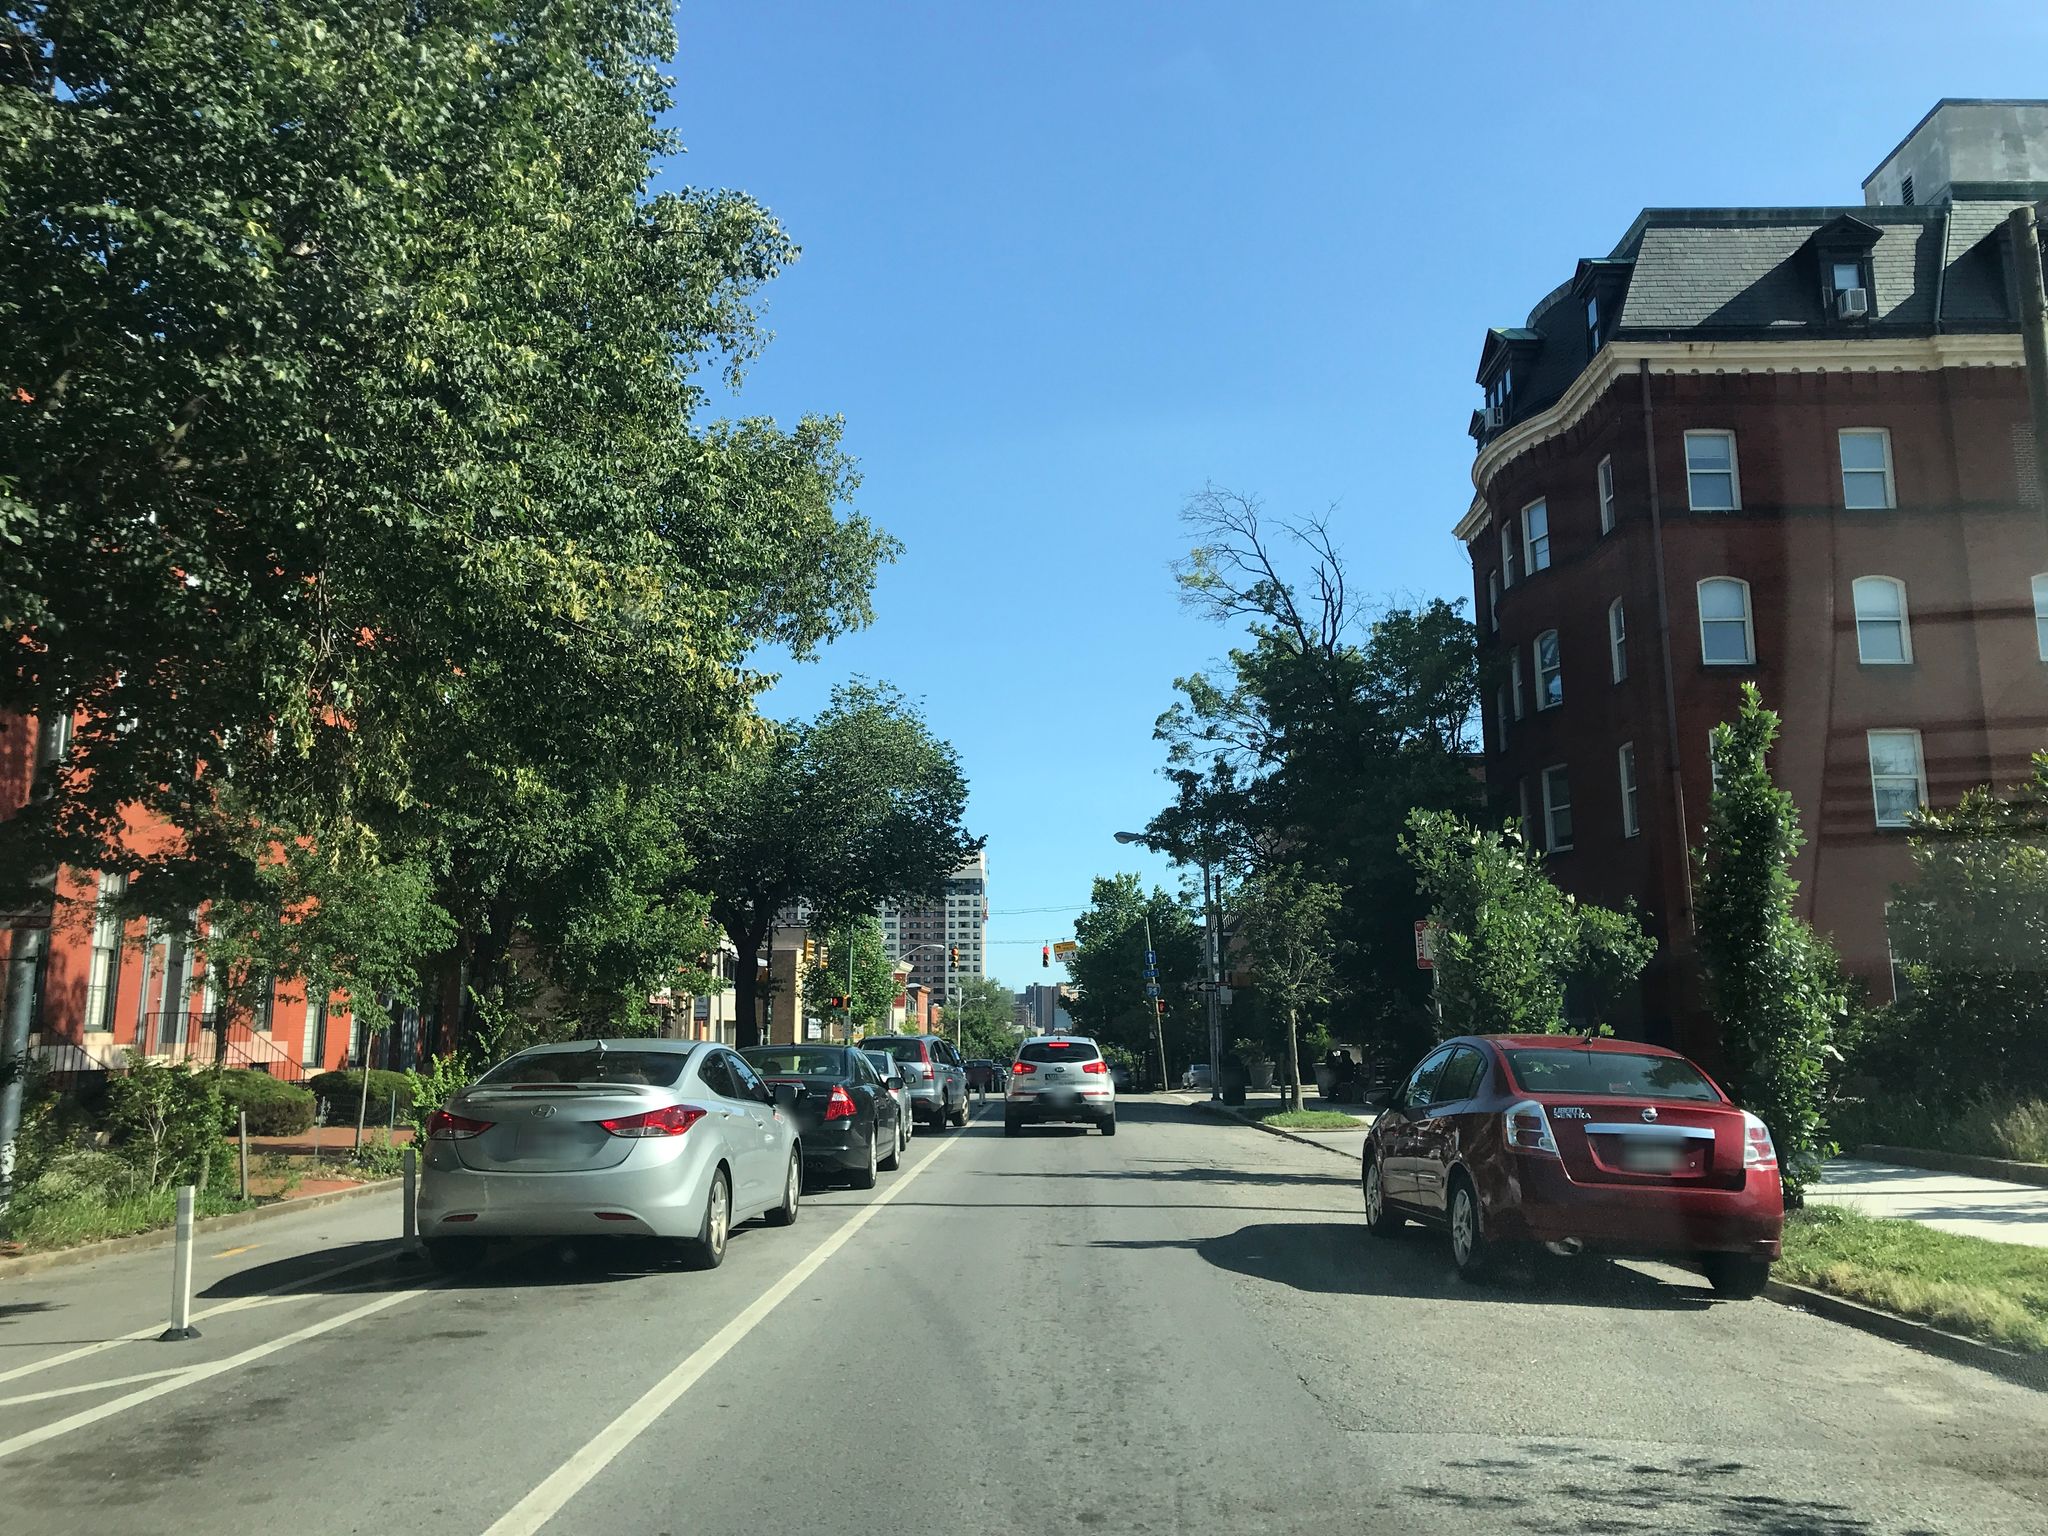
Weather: clear
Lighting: day
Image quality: good
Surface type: driving surface
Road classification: secondary
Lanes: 2
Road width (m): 2.0
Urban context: urban centre
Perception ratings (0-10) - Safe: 8.31, Lively: 8.4, Beautiful: 8.35, Boring: 1.63, Depressing: 2.01, Wealthy: 8.27